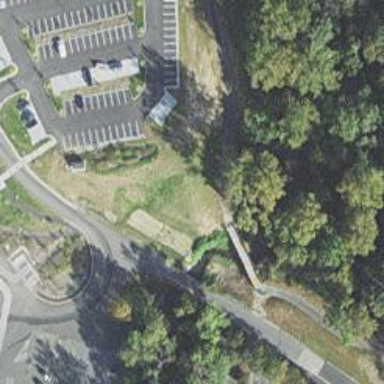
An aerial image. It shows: Path on bridge.